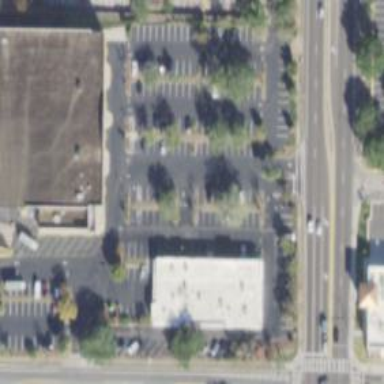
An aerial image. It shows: Parking space is available.